Question: I am trying to implement SGD algorithm, where there is a update formula

This could be easily done by using
'''
temp = beta_old[i]
beta = beta_old
beta[i] = temp
'''
But I find this ugly and I am wondering if there is any more elegant way to do this (maybe by using some indexing tricks).
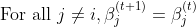
Answer: You may want to use a mask:
'''
mask = np.ones(size, dtype=np.bool)
mask[i] = false
'''
Then use the mask later:
'''
beta[mask] = beta_old[mask]
'''
But it may be slower than your current method.